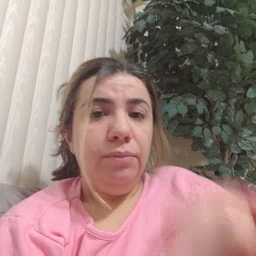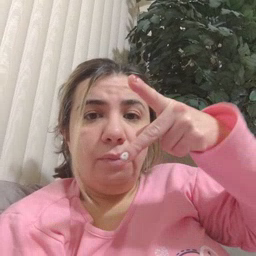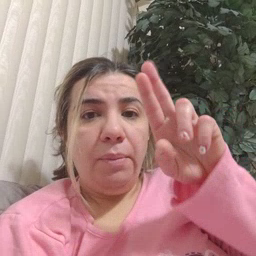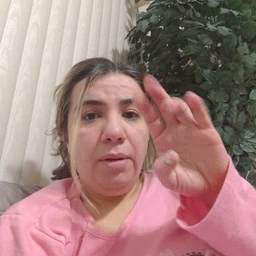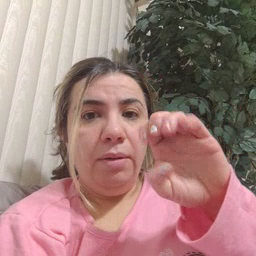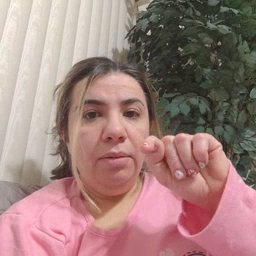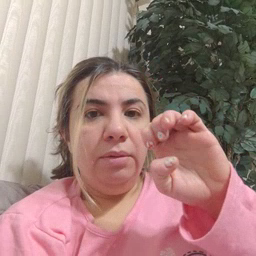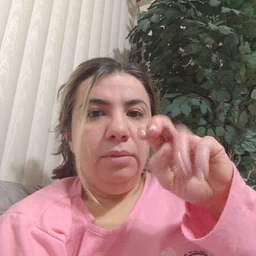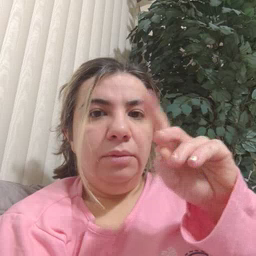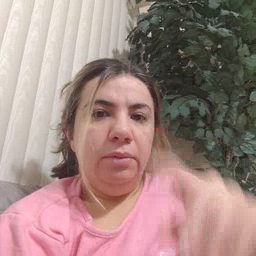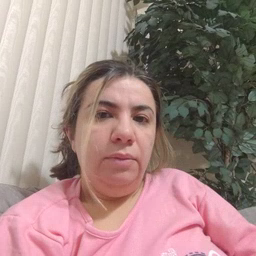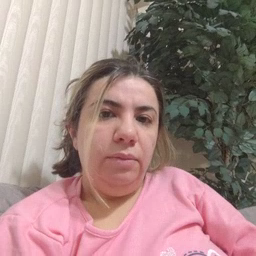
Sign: pretend